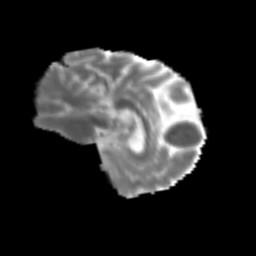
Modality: MD
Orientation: sagittal
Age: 67
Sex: female
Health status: ill
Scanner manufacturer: siemens
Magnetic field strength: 3 T
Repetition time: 8.7 s
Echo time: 0.11 s